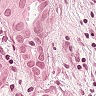
Metastatic tissue present: yes